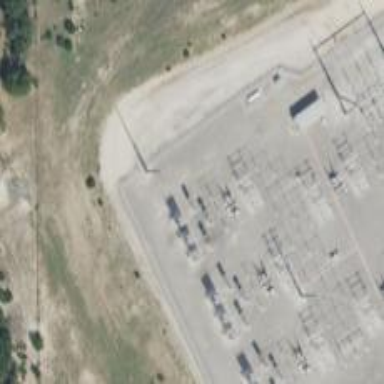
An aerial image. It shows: Switch for power supply.